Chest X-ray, AP view. Patient: 48 years old, sex F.
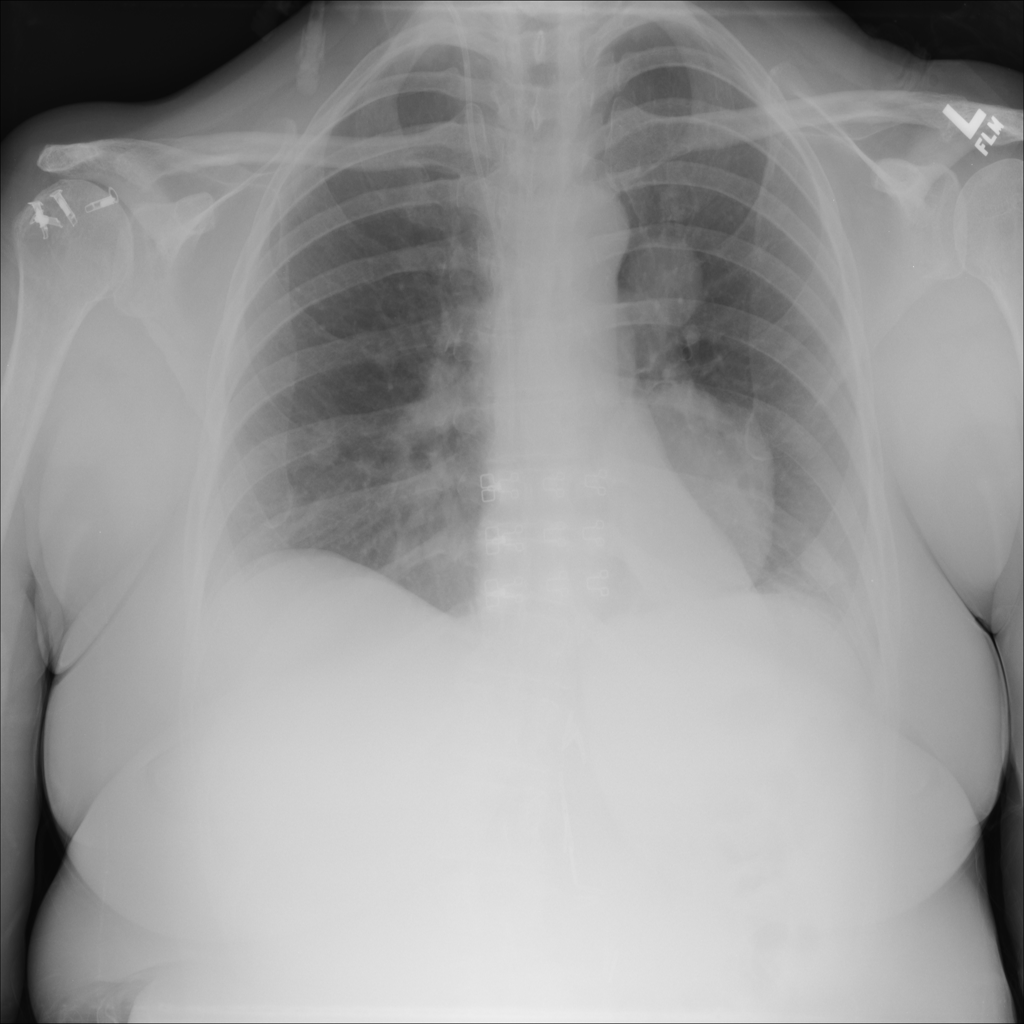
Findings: Mass